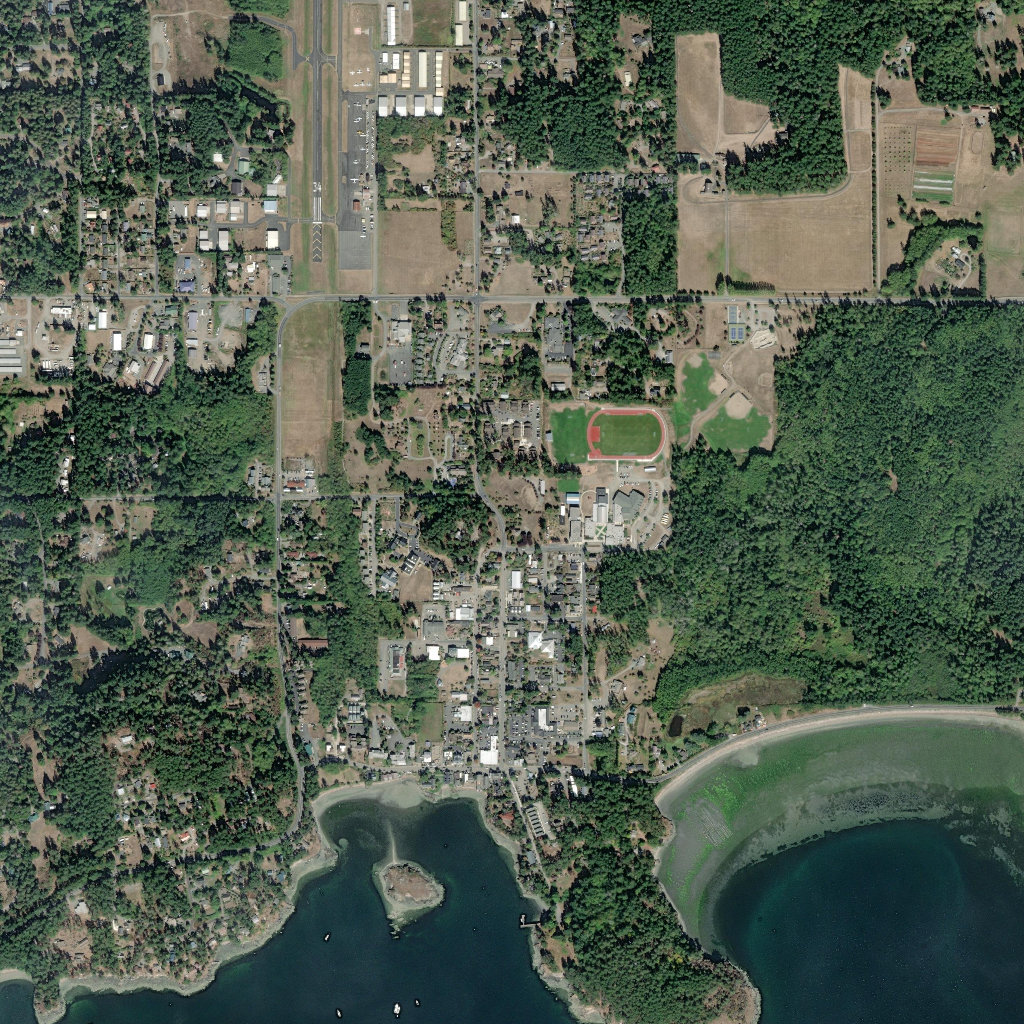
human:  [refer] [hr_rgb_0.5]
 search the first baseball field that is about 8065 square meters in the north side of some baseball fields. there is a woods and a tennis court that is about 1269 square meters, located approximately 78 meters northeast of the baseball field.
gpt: <box>[[64, 33, 71, 41, 0]]</box>